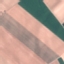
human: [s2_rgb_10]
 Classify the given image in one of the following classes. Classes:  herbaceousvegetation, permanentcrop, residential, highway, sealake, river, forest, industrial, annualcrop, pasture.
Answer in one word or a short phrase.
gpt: AnnualCrop